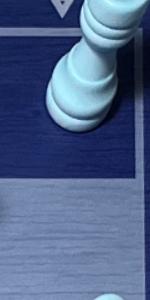
Label: Empty